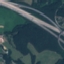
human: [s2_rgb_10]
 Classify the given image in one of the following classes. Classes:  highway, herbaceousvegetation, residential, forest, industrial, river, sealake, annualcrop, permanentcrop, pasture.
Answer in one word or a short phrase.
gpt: Highway